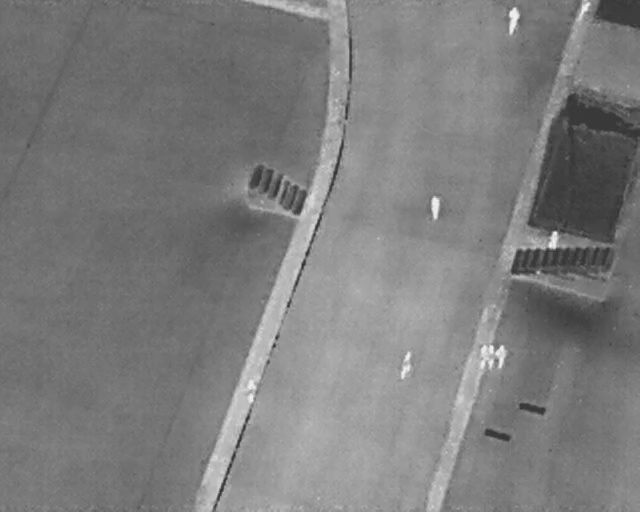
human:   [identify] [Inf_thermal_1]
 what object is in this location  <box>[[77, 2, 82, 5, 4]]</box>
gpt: <ref>1 large person at the top right</ref>

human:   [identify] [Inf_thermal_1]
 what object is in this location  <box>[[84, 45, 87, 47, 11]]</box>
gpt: <ref>1 small person at the right</ref>